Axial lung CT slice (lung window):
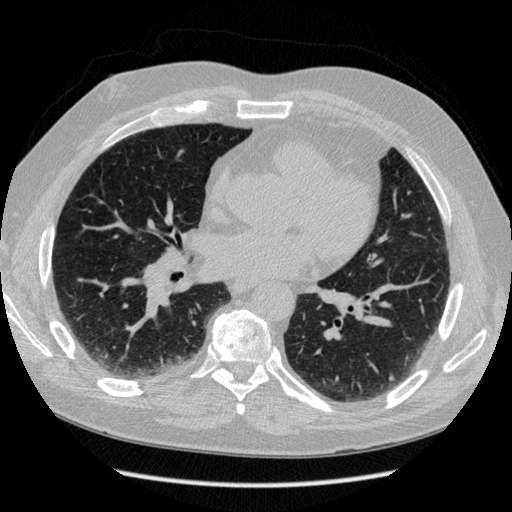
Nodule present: yes
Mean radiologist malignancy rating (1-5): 2.667